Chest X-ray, AP view. Patient: 52 years old, sex F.
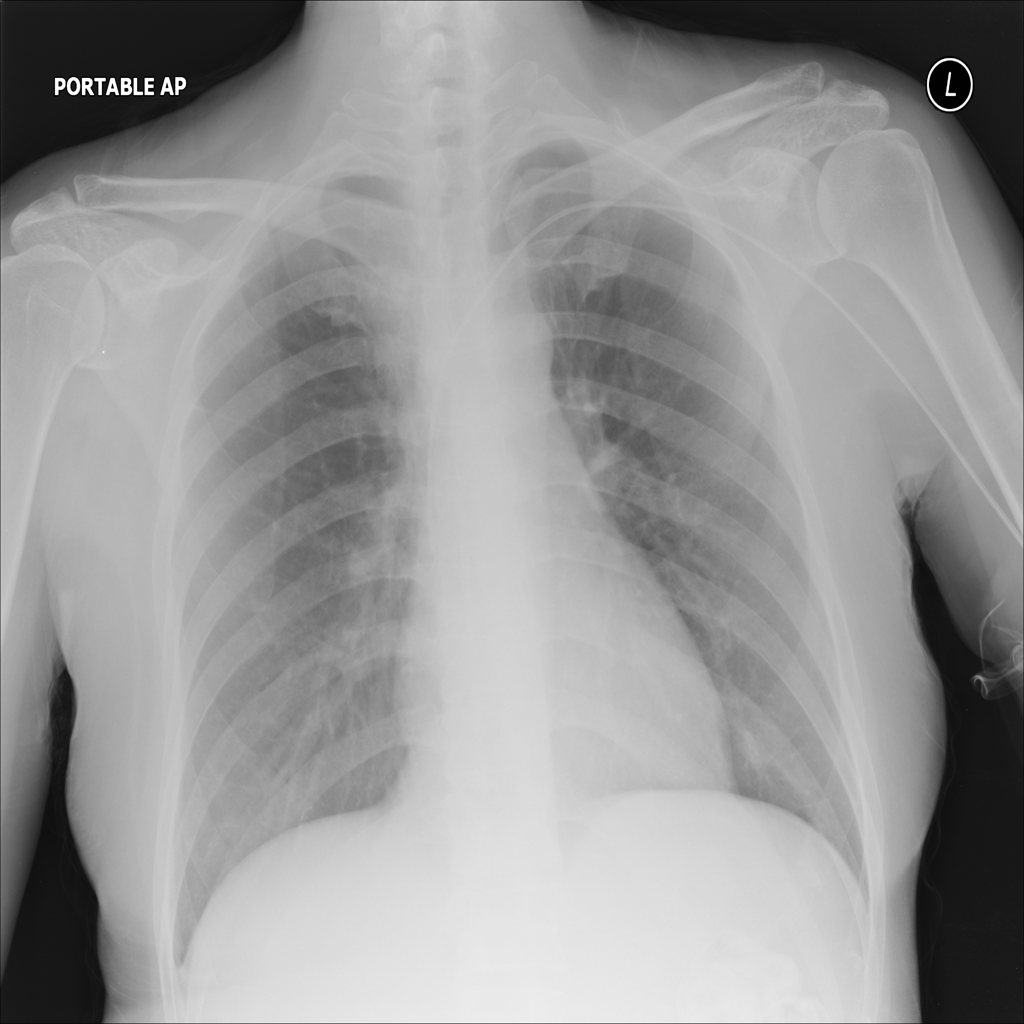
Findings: No Finding